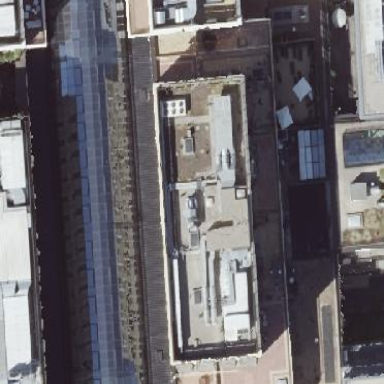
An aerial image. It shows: View of roof of building.